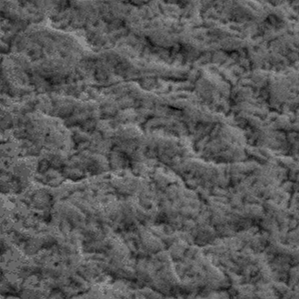
Label: frost